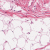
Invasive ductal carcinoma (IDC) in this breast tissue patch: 0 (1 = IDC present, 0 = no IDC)